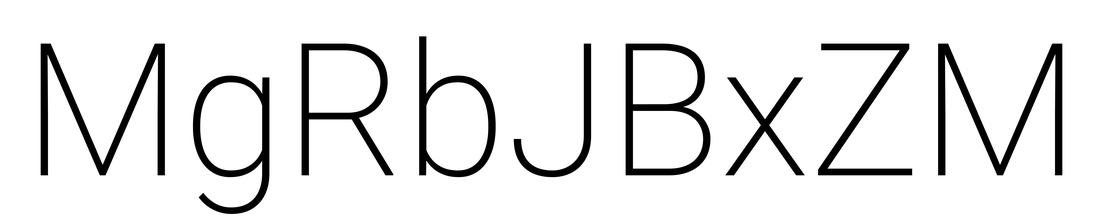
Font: Roboto_ExtraLight